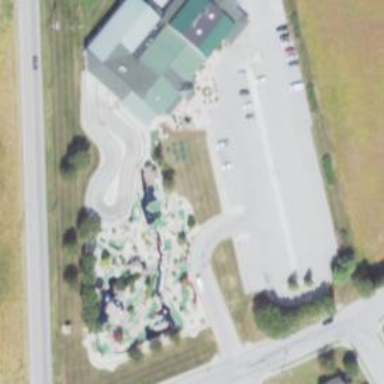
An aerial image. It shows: Miniature golf leisure land.